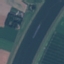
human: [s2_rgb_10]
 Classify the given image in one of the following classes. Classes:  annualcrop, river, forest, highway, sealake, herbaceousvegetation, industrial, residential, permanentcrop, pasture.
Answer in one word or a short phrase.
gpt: River